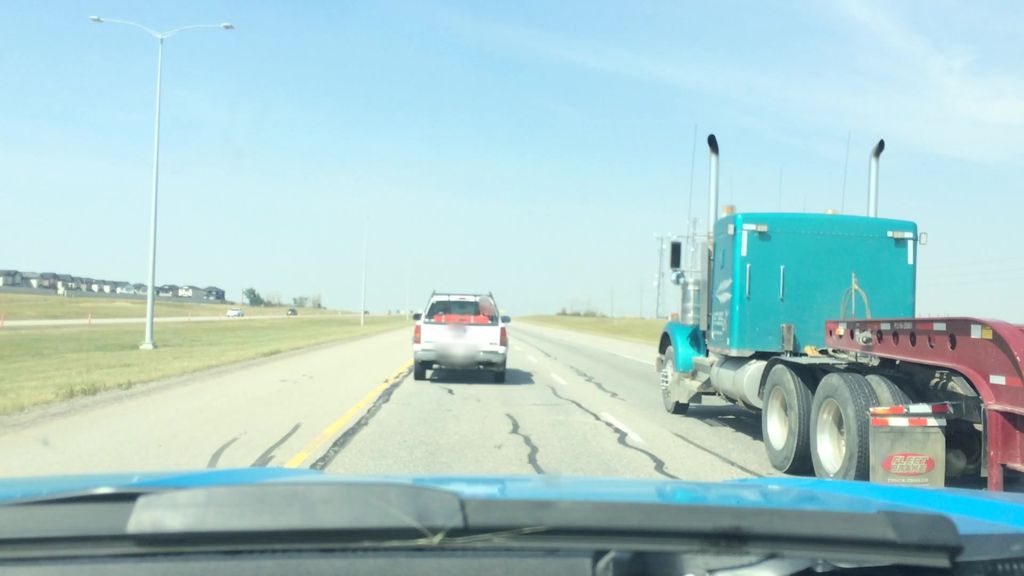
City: calgary